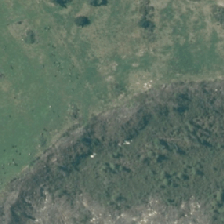
Land cover: manuka_kanuka